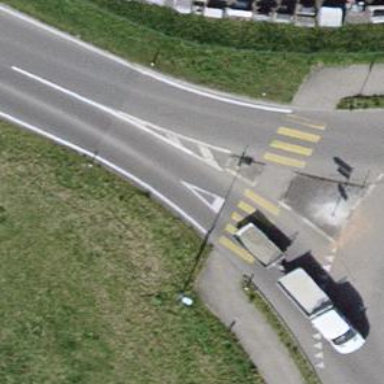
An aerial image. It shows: Uncontrolled zebra crossing on the road.